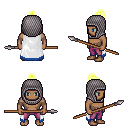
a pixel art fantasy rpg character, male body template, human, dark skin, white trimmed cape, magenta pants, gold short topknot hairstyle, chain hood, spear, four views (front, back, left, right), 2x2 character sprite sheet, small pixel art, hard edges, no anti-aliasing